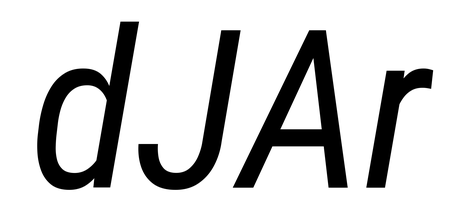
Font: Roboto-Italic_Condensed_Italic